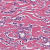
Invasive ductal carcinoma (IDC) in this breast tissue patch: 1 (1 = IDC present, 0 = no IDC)